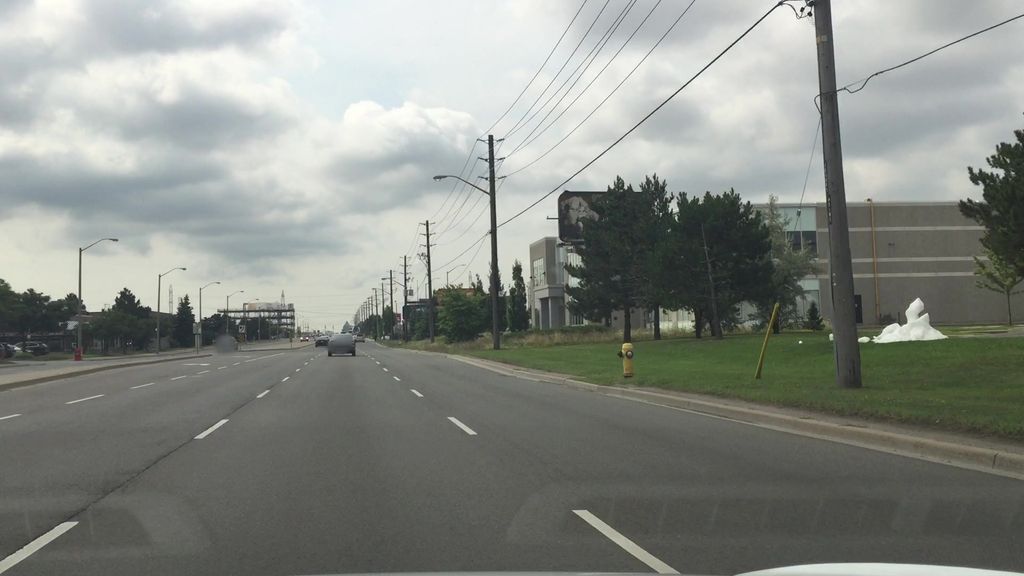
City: toronto